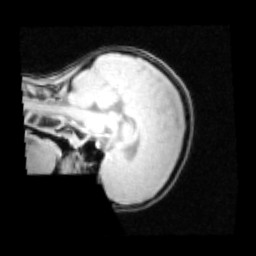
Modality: PDw
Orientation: sagittal
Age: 11
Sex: male
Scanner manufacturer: siemens
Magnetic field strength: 3 T
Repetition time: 0.25 s
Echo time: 0.00103 s